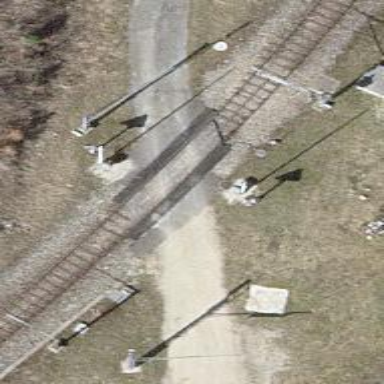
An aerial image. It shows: Level crossing along the railway.